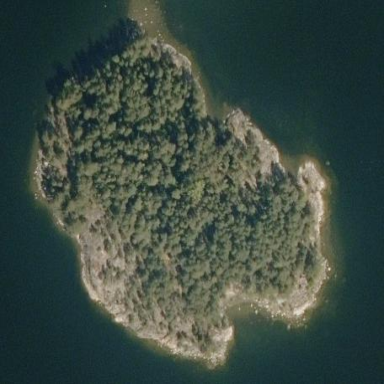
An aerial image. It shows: Island with natural coastline.